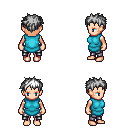
a pixel art fantasy rpg character, female body template, human, light skin, teal tunic, metal pants, white bedhead hairstyle, four views (front, back, left, right), 2x2 character sprite sheet, small pixel art, hard edges, no anti-aliasing